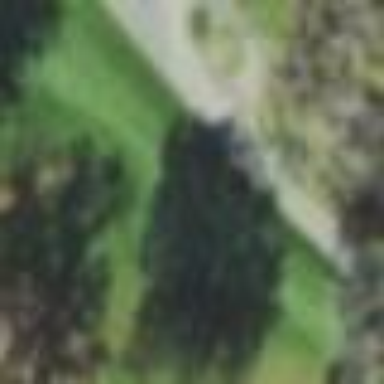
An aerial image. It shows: Golf tee on grassy land.